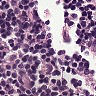
Metastatic tissue present: no